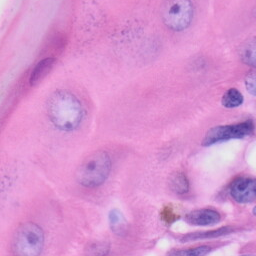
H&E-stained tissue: Skin